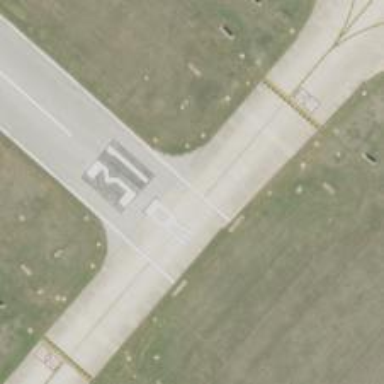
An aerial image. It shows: View of taxiway at the airport.